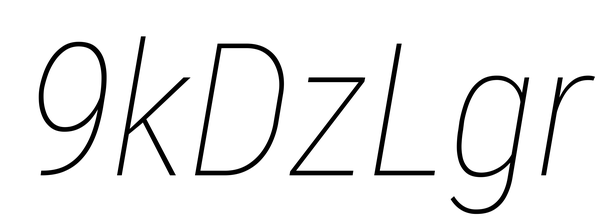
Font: Roboto-Italic_Condensed_Thin_Italic